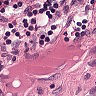
Metastatic tissue present: no